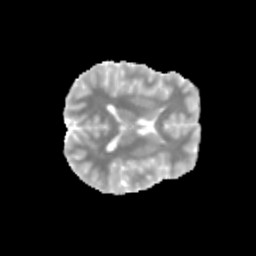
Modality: MD
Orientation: axial
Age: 11
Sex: female
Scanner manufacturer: siemens
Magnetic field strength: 3 T
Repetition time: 3.8 s
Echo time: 0.07 s